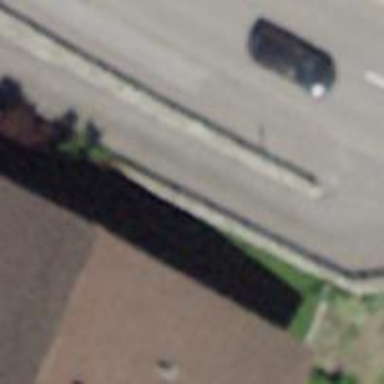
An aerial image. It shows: Brown bench in the vicinity.